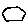
Label: hexagon